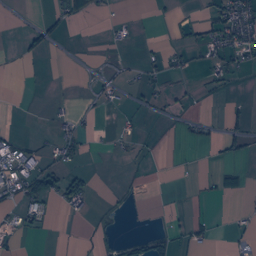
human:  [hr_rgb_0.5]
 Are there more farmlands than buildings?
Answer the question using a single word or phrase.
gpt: no

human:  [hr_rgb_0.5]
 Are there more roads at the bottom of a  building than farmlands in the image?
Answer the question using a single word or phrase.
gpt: yes

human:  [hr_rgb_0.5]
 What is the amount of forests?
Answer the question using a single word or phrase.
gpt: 7

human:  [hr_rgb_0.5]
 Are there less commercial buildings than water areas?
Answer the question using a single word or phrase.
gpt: yes

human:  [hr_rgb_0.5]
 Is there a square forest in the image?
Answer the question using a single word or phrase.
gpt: no

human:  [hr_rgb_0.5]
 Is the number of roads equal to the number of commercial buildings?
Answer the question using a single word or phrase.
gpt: no

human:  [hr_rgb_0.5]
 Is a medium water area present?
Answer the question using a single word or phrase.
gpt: no

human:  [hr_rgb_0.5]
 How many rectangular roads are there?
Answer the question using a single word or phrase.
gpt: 0

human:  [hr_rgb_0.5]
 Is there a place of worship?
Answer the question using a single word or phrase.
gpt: yes

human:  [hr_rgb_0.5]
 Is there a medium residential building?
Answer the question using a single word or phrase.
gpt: yes

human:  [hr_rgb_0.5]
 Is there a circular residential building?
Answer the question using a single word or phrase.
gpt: no

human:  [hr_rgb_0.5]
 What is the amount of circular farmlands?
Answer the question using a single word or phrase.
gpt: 0

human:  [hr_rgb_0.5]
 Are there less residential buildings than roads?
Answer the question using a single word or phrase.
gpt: no

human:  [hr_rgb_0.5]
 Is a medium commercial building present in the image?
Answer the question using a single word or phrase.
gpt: no

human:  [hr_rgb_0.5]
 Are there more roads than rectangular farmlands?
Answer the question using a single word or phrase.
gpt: yes

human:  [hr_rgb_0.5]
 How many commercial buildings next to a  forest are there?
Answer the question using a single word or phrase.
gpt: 1

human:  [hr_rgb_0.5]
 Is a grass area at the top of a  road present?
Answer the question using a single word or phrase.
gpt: yes

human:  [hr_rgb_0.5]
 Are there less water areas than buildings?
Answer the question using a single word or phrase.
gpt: yes

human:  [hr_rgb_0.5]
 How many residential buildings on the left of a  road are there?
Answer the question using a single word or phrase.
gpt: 281

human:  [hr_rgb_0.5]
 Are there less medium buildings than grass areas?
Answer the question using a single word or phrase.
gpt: yes

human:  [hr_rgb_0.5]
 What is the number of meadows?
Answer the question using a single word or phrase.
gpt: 4

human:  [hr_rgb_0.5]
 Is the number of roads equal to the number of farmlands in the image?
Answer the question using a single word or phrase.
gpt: no

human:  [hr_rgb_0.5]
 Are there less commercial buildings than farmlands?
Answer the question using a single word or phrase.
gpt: yes

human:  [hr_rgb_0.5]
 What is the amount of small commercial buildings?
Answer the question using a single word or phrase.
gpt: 1

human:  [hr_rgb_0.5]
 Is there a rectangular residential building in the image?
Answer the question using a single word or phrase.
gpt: yes

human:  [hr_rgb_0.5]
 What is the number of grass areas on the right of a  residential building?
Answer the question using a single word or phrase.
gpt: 19

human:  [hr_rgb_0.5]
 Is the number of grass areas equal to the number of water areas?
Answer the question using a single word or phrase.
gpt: no

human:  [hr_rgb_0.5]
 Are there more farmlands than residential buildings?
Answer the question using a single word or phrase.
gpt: no

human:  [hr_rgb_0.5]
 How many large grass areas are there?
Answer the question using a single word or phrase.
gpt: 21

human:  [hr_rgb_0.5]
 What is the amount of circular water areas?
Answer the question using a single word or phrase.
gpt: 0

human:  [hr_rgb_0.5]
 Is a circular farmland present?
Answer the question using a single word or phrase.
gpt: no

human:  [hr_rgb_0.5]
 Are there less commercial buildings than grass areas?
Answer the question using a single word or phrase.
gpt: yes

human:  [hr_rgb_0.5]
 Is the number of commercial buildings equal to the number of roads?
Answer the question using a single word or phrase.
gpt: no

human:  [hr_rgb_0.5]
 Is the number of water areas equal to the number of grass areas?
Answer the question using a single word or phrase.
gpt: no

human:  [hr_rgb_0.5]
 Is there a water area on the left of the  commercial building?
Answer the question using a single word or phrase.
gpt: yes

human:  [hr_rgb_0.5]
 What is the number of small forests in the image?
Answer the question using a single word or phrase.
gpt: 3